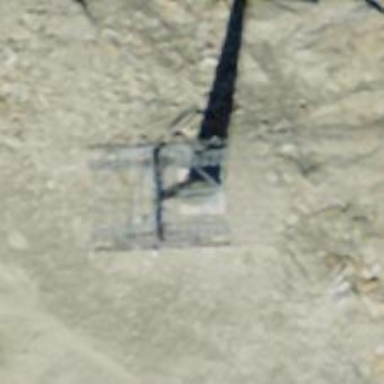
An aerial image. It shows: Pylon for aerialway.